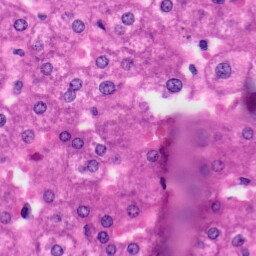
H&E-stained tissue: Liver